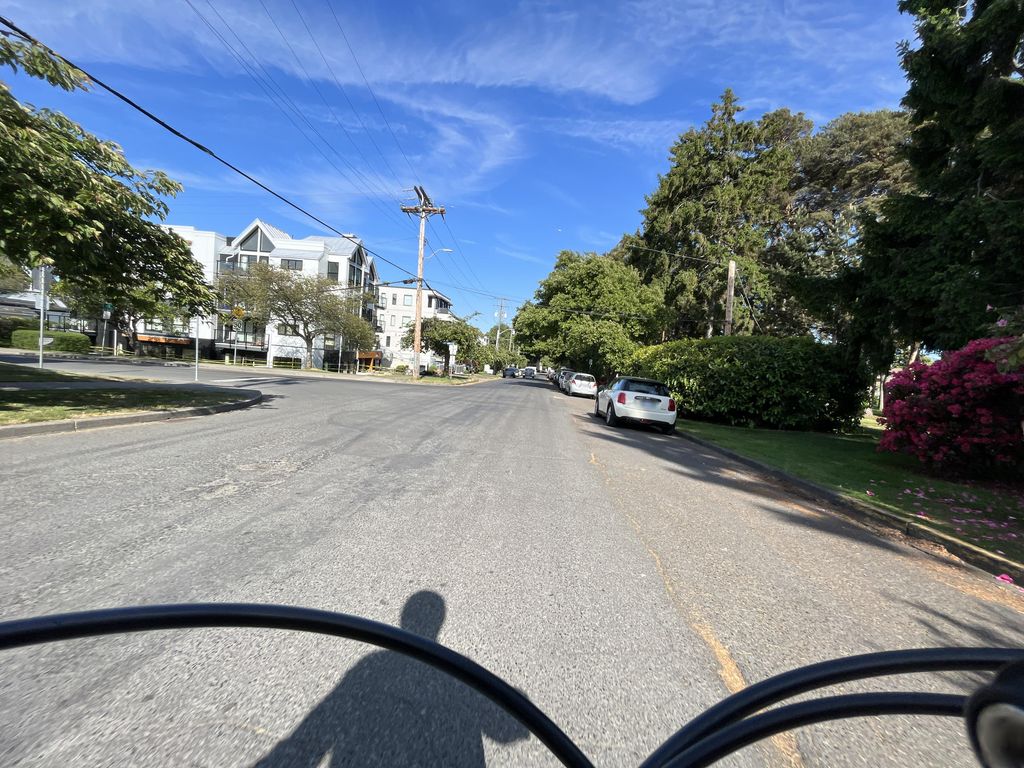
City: victoria